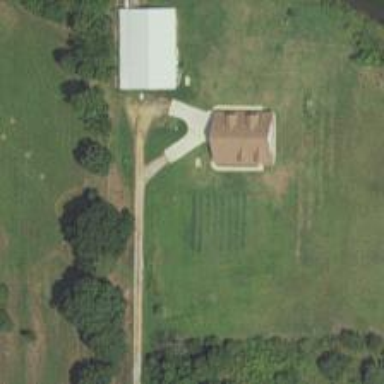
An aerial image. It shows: Driveway leading to service road.